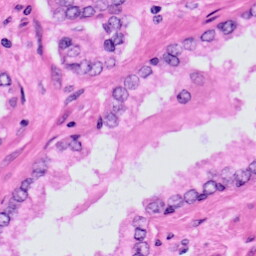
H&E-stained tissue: Prostate